Question: This is a snake game. How many steps do you need to take from the current state to eat two foods one after another (regardless of the order of the two foods)?
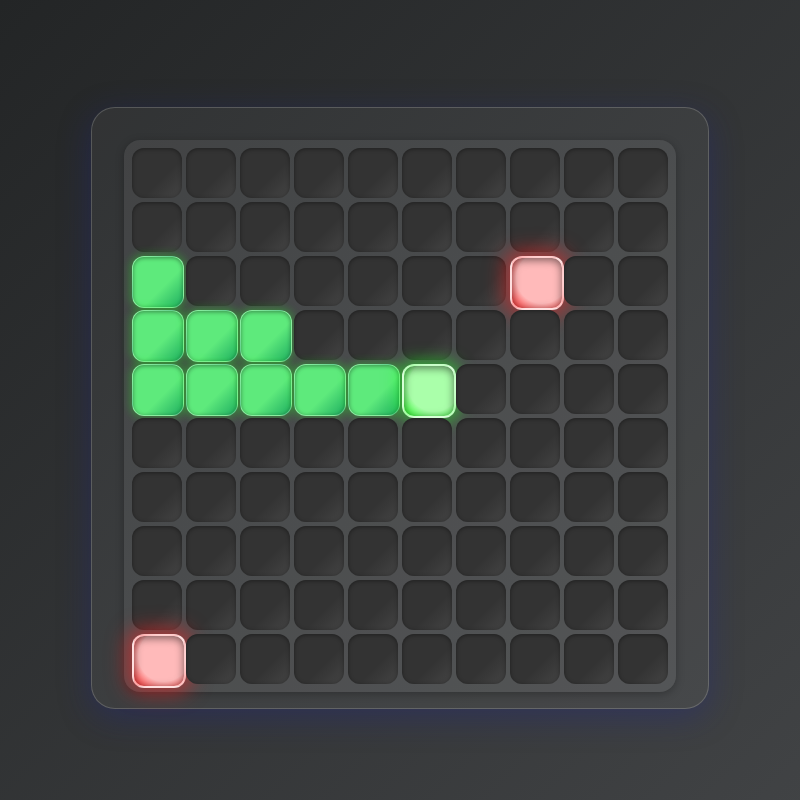
Answer: 18